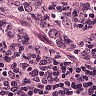
Metastatic tissue present: no